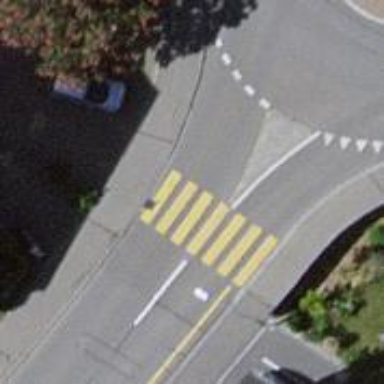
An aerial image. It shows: Marked crossing with zebra stripes on the road.